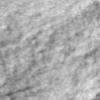
Label: no_change